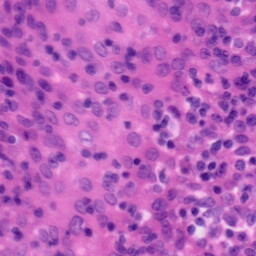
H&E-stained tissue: Tonsil